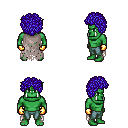
a pixel art fantasy rpg character, male body template, orc, green skin, gray tattered cape, teal pants, blue curly afro hairstyle, gold gloves, four views (front, back, left, right), 2x2 character sprite sheet, small pixel art, hard edges, no anti-aliasing